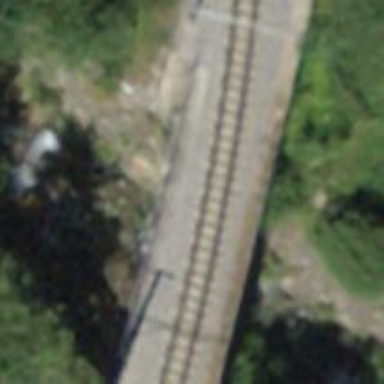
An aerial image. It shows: Narrow-gauge railway bridge with electrified contact line.